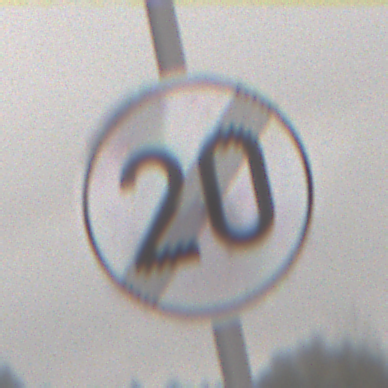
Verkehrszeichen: EndeGeschwindigkeit20
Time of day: Midday
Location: Outdoor (Nature)
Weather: Overcast
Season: Winter
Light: Natural